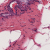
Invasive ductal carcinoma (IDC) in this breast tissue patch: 0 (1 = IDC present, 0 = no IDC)